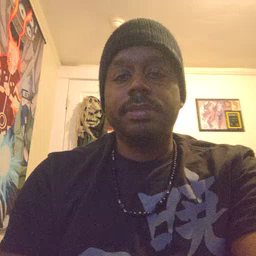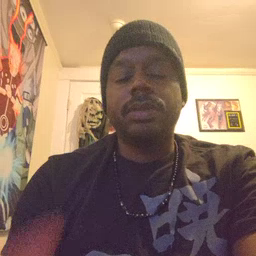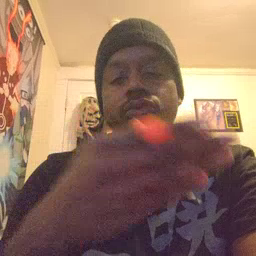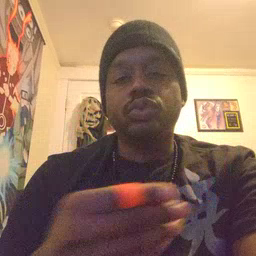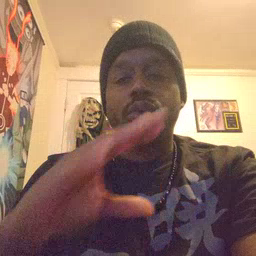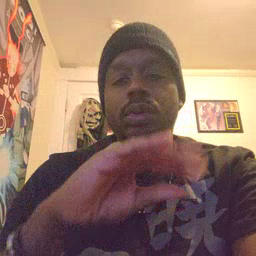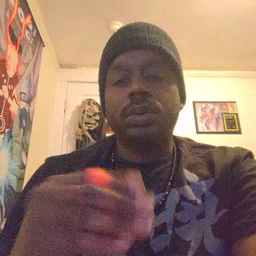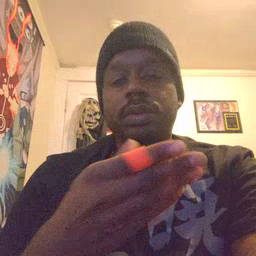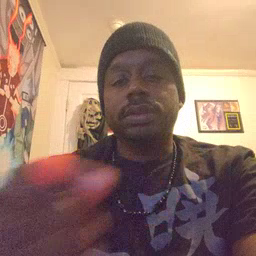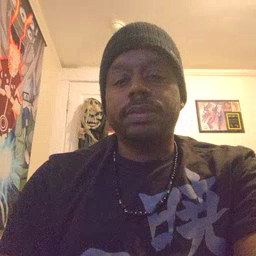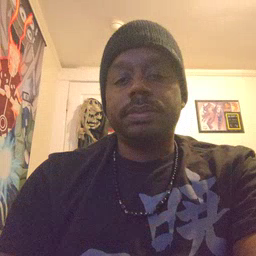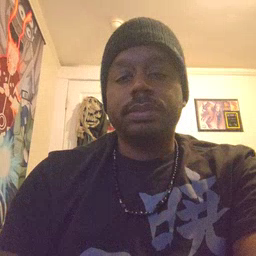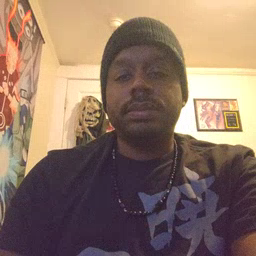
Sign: story